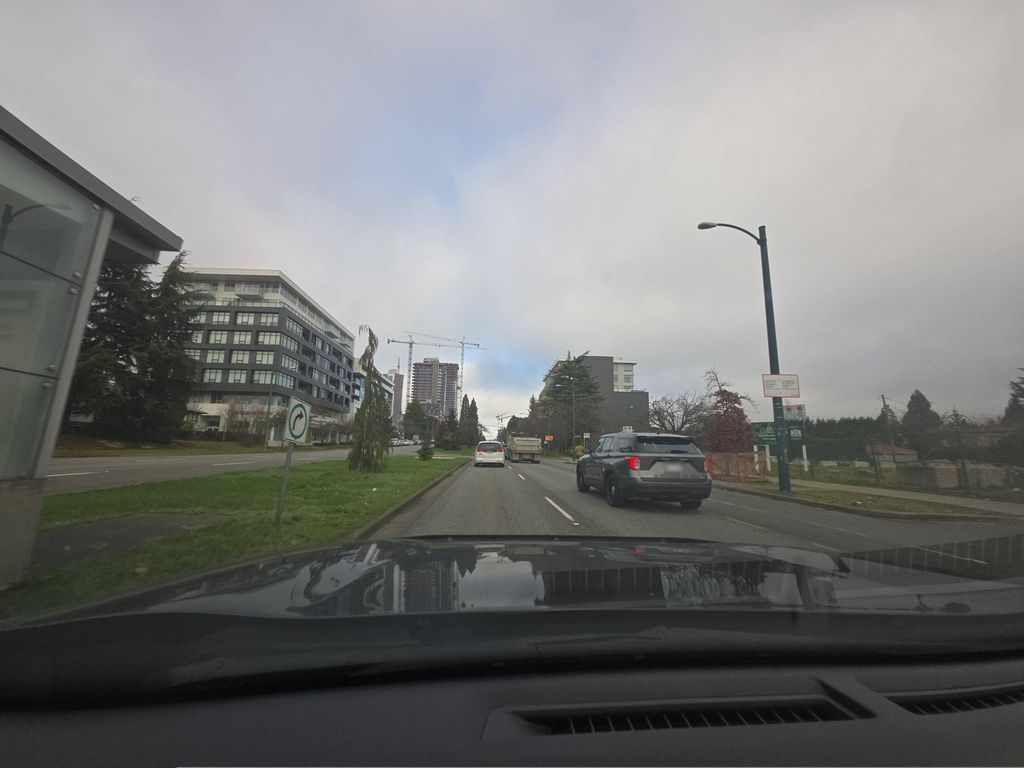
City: vancouver